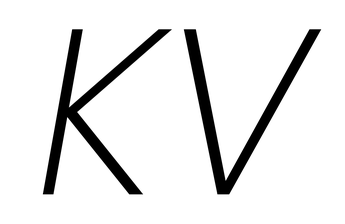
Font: Poppins-ExtraLightItalic